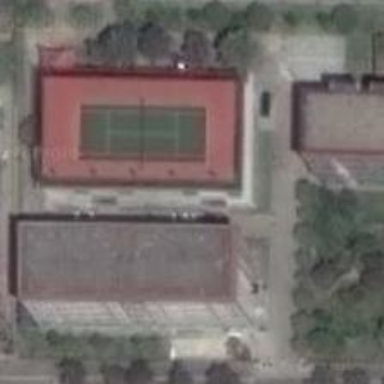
A rectangular tennis court stands behind a rectangular building .